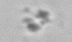
Label: detritus